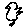
Label: bird